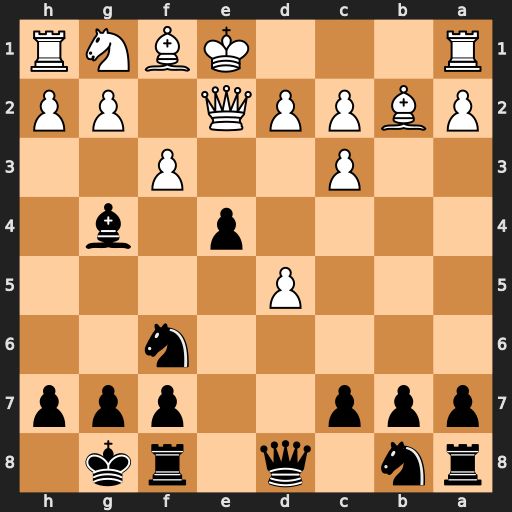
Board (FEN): rn1q1rk1/ppp2ppp/5n2/3P4/4p1b1/2P2P2/PBPPQ1PP/R3KBNR
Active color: b
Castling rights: KQ
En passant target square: -
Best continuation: exf3 gxf3 Re8